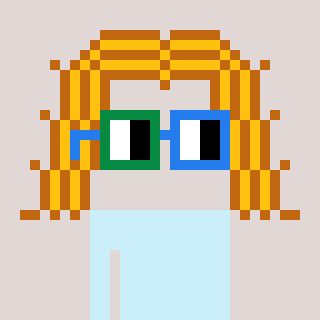
a pixel art character with square green and blue glasses, a hair-shaped head and a bege-colored body on a warm background